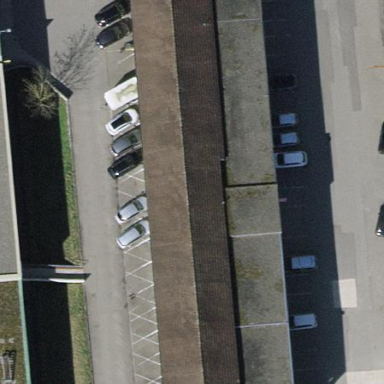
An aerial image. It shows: Office building.